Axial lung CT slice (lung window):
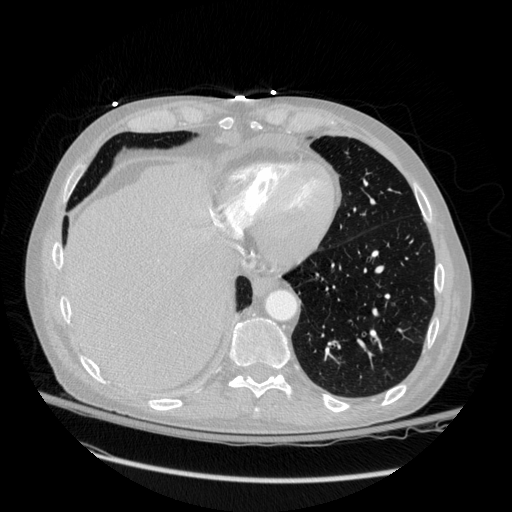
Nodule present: no